Aerial crown-view tile of a tropical tree (Barro Colorado Island, Panama), acquired 20250124:
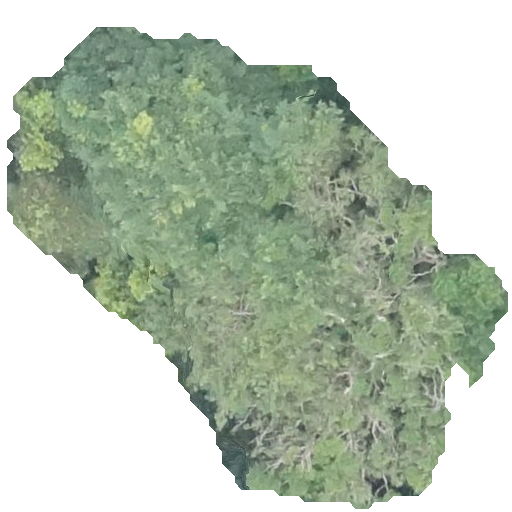
Species: Jacaranda copaia
GBIF accepted scientific name: Jacaranda copaia
Crown area: 218.183 m²